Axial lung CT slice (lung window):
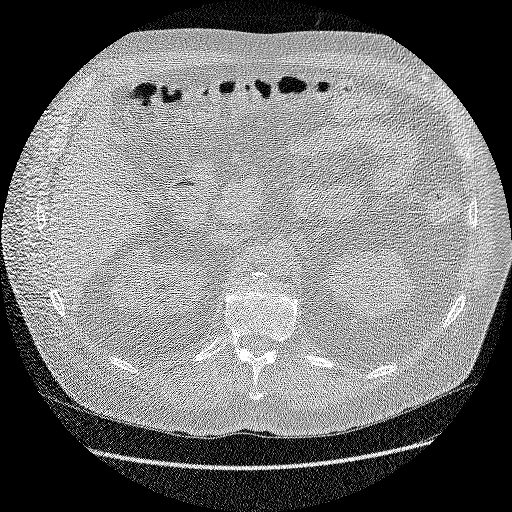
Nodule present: no